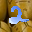
Label: 2